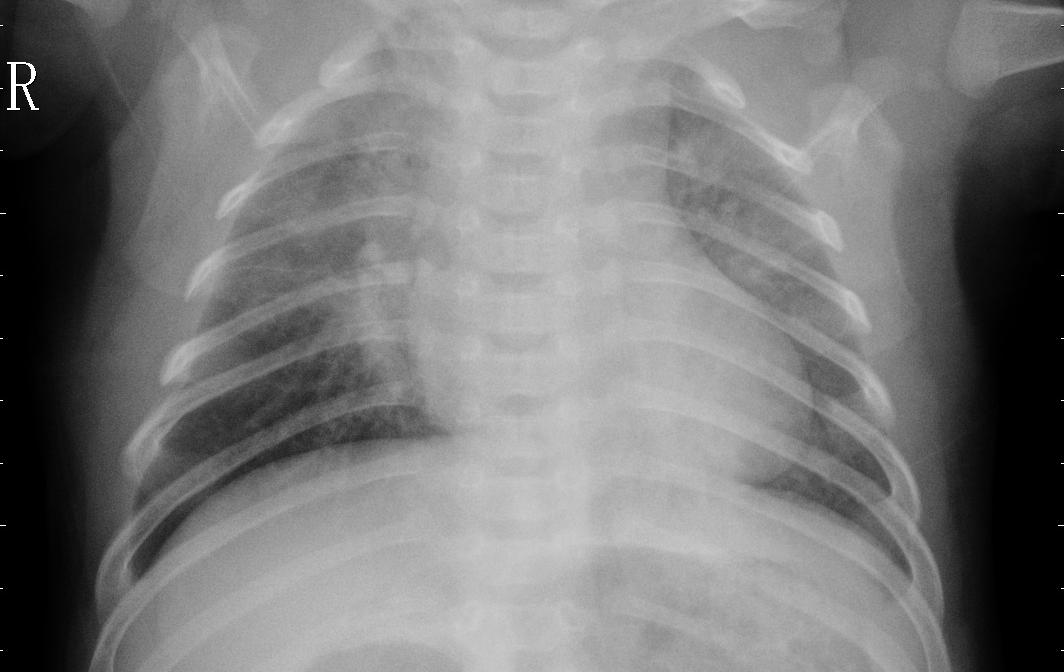
Diagnosis: PNEUMONIA